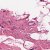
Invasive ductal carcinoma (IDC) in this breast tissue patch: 0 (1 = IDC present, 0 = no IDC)